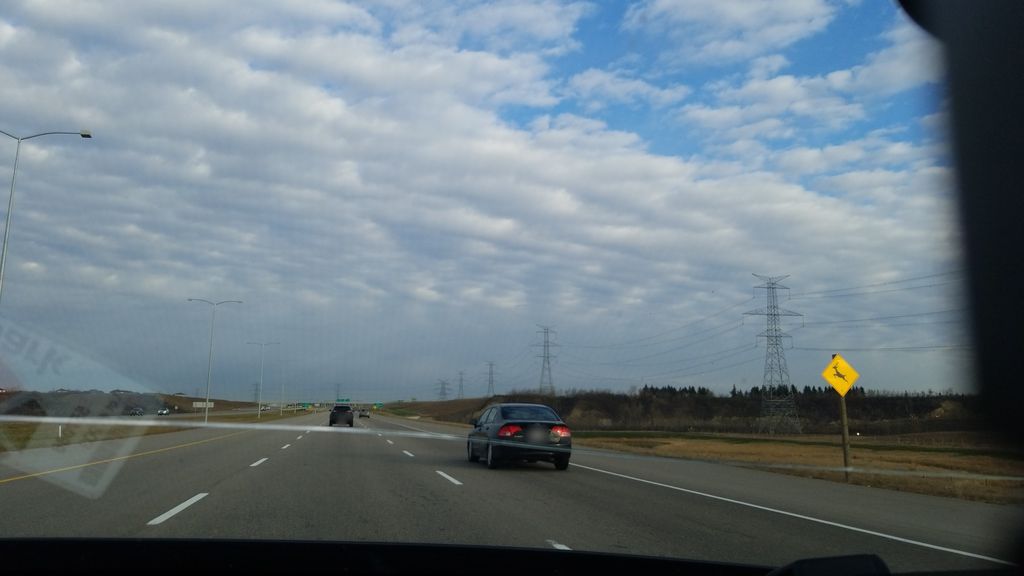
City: edmonton